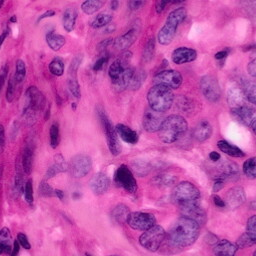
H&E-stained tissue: Pancreatic